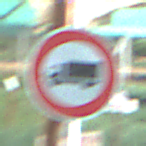
Verkehrszeichen: VerbotFuerKraftfahrzeugeUeberDreiKommaFuenfTonnen
Umgebung: Roofed, Special
Tageszeit: MorningAfternoon
Wetter: PartlyCloudy
Licht: Natural
Jahreszeit: NotSpecified
Kontrast: MediumContrast